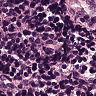
Metastatic tissue present: no